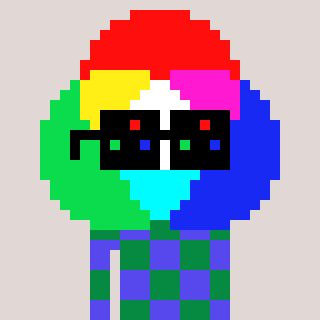
a pixel art character with square black sunglasses, a color circle-shaped head and a computerblue-colored body on a warm background